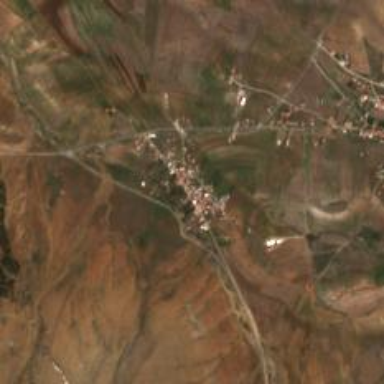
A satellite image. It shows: Village.